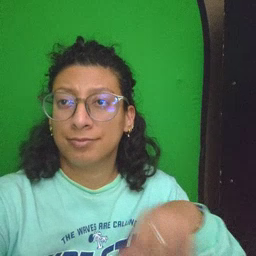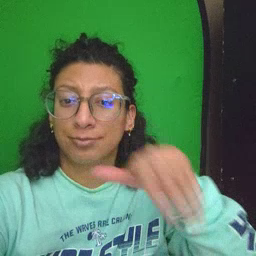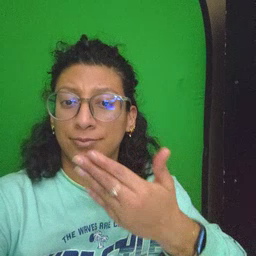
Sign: all